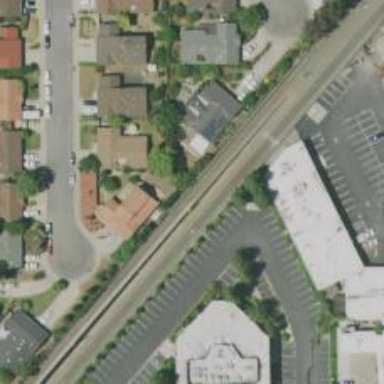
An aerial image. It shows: Light rail railway with electrified contact line running along embankment.